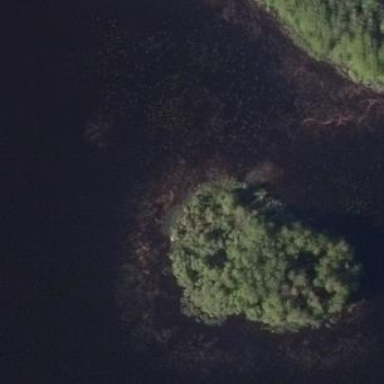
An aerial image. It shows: Island covered with woodland.